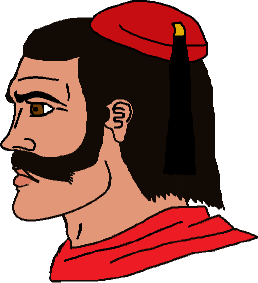
Label: 4_Yes_Chad